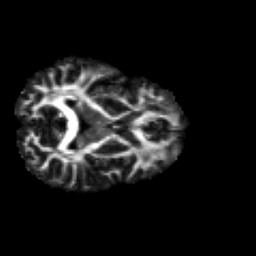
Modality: FA
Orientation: axial
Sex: female
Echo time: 0.114 s